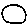
Label: circle